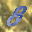
Label: 8